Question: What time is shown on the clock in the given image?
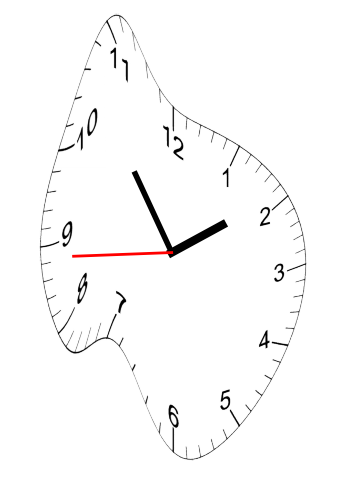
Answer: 01:53:44